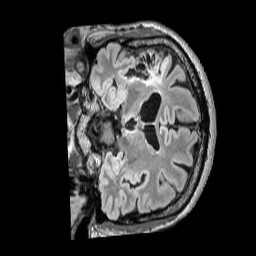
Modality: FLAIR
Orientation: coronal
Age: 41
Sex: male
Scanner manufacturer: siemens
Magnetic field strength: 3 T
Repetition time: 5 s
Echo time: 0.387 s